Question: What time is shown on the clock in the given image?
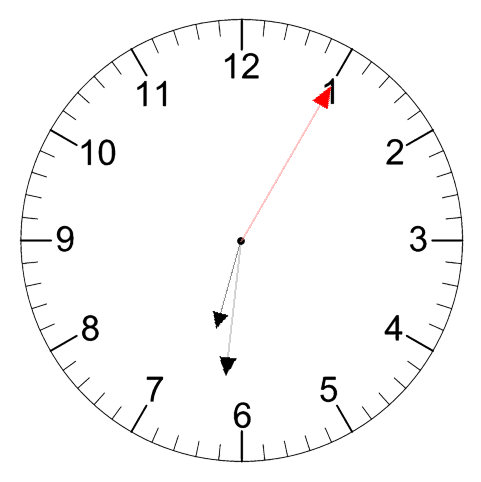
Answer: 06:31:05